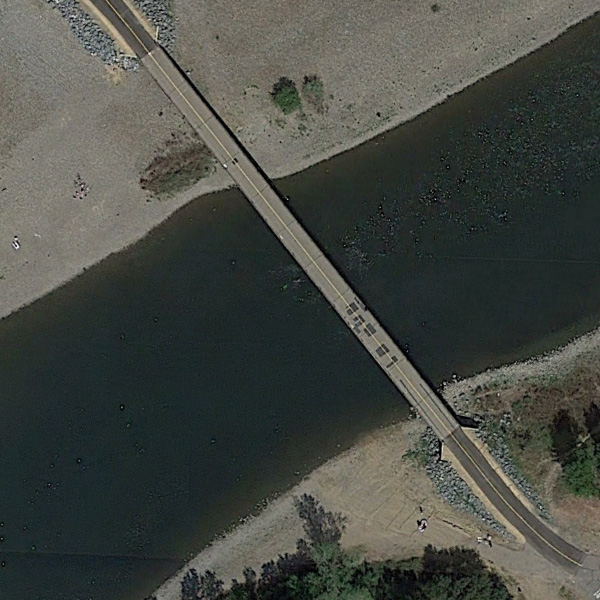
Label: Bridge